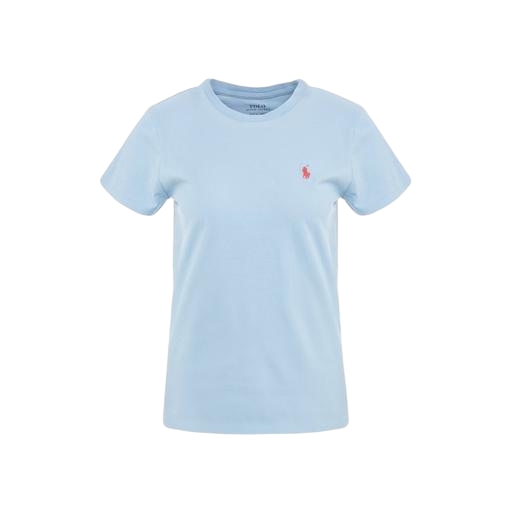
t-shirt classique light blue, light blue tee, blue skinny-fit stretch polo shirt, white background